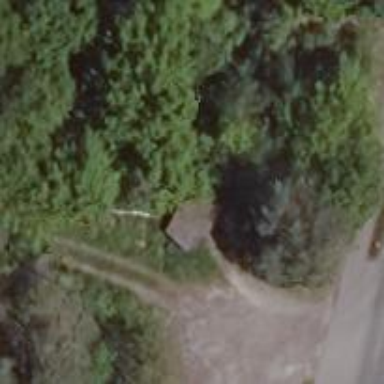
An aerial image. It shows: Picnic shelter providing place for individuals to seek refuge.